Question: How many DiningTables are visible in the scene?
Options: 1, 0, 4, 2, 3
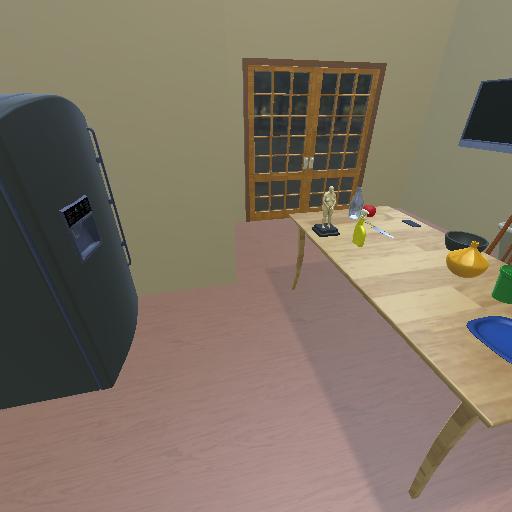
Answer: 1